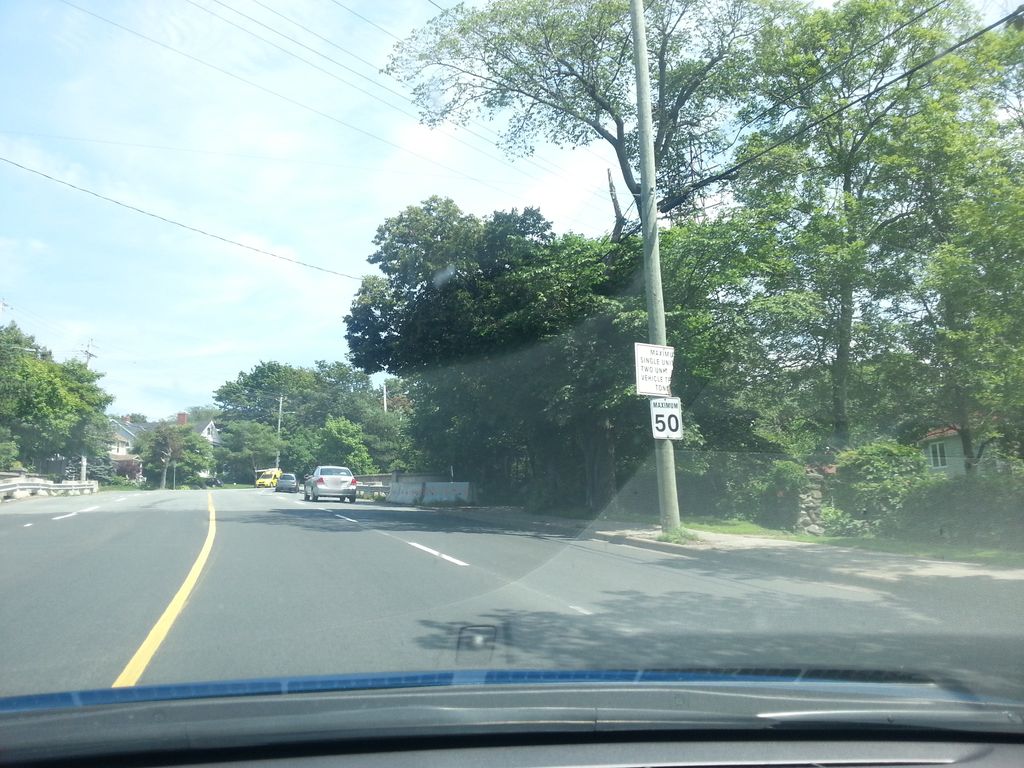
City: halifax